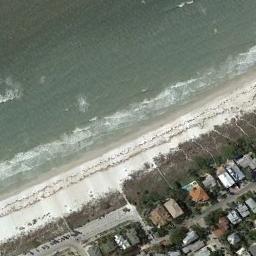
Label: beach